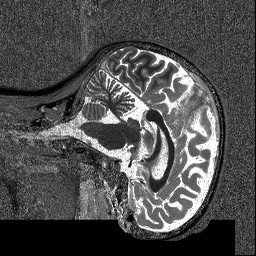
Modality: T1map
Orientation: sagittal
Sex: female